Question: I have the following code, with the html and body margins and padding set to zero, but their is still a gap at the top, why?:

'''
html, body {
margin: 0;
padding: 0;
}
.mobile body {
overflow: hidden;
}
.mobile #wrapper {
position: absolute;
top: 0;
bottom: 0;
left: 0;
width: 100%;
}
.mobile #scroller {
height: 3000px;
}
.header {
background: url(../img/dark_exa.png) repeat;
height: 300px;
margin: 0 auto;
text-align: center;
}
.header h1 {
color: white;
}
'''
'''
<!doctype html>
<html>
<head>
<meta name="viewport" content="width=device-width, initial-scale=1.0, maximum-scale=1.0" />
<title>Mobile Parallax with Stellar.js - Demo</title>
<link rel="stylesheet" type="text/css" href="css/normalize.css" />
<link rel="stylesheet" type="text/css" href="css/style.css" />
</head>
<body>
<div id="wrapper">
<div id="scroller">
<div class="header">
<h1>Product Title</h1>
</div>
</div>
</div>
<script src="lib/jquery.min.js" ></script>
<script src="lib/jquery.stellar.min.js"></script>
<script src="lib/iscroll.js"></script>
<script src="script.js"></script>
</body>
</html>
'''
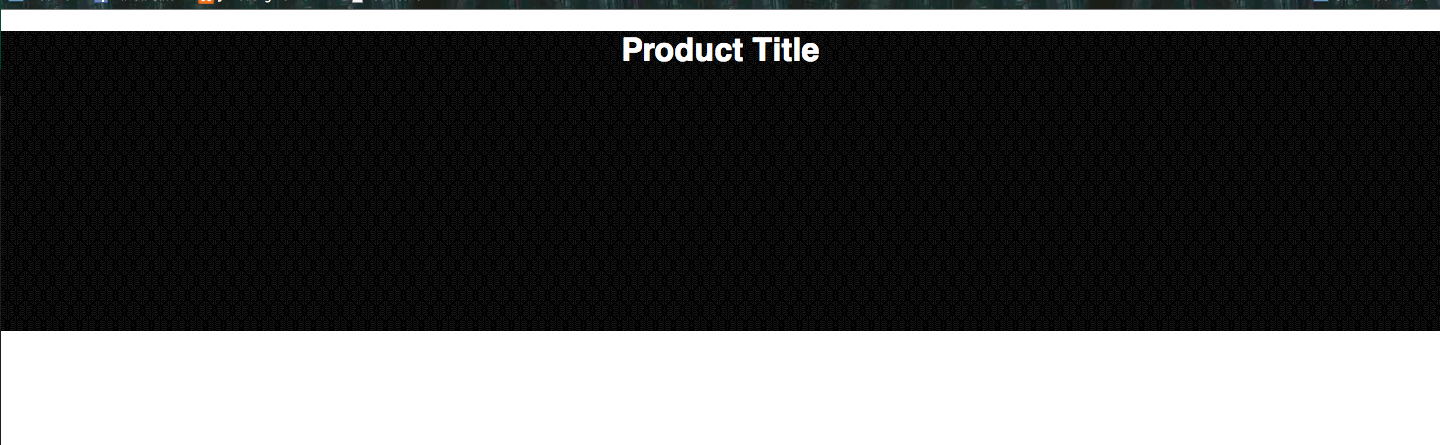
Answer: Add 'margin: 0;' to '.header h1'.